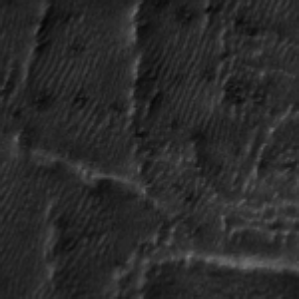
Label: frost